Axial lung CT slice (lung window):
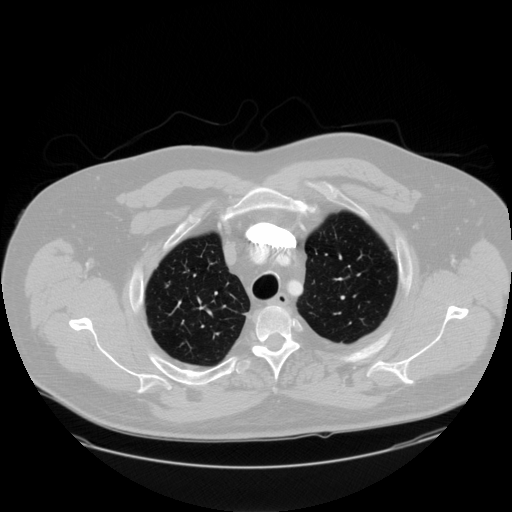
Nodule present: no